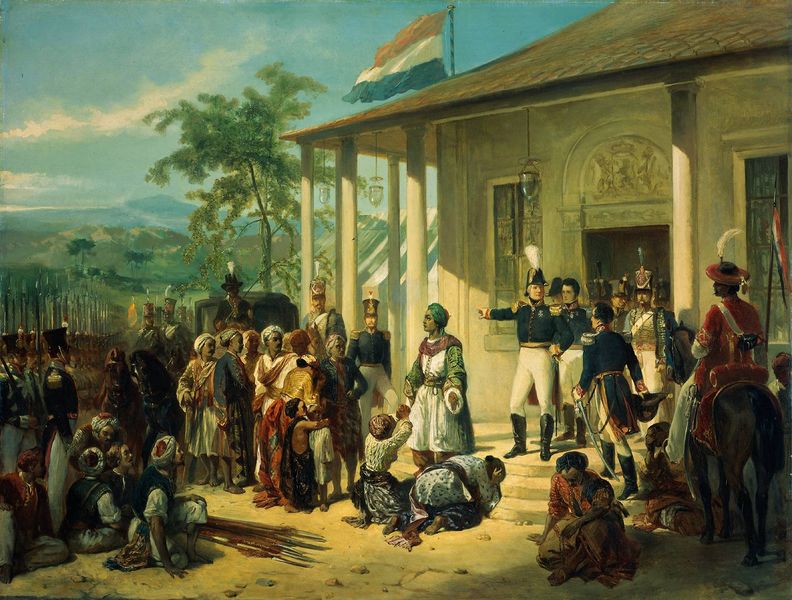
Titel: The Submission of Prince Dipo Negoro to General De Kock, General De Kocks Unterwerfung des Prinzen Dipo Negoro
Künstler: Nicolaas Pieneman
Standort: Amsterdam
Institution: Rijksmuseum
Schlagwörter: baum, berg, blau, feder, gemälde, himmel, kampf, mann, schatten, wolken, bäume, grün, landschaft, menschen, fenster, frankreich, frau, hintergrund, hut, hüte, kleid, lampe, lampen, laterne, licht, männer, schwarz, stützen, säule, säulen, tür, weiss, dach, gebäude, haus, wolke, malerei, hose, architektur, federn, kleidung, tod, holland, niederlande, wache, horizont, hügel, stamm, wind, sonne, kind, kinder, pferd, pferde, reiter, federbusch, haltung, fahne, flagge, hosen, mast, trikolore, afrika, berge, amerika, kutsche, platz, französisch, angst, französische flagge, krieg, treppe, tricolore, historienbild, könig, soldaten, stufen, tor, halle, schwarze, orient, militär, revolution, schwerter, säbel, uniform, uniformen, waffen, knien, revolte, soldat, napoleon, dreispitz, offizier, stiefel, herrscher, armee, heer, sieg, tracht, wappen, portikus, leid, gefangene, pfer, flehen, krieger, historienmalerei, plantage, ehrerbietung, lanzen, mohr, speer, speere, federschmuck, admiral, gewehre, bitte, indien, turban, arabien, perser, sklaven, bitten, araber, besiegte, dipanegara, französische kolonie, gouverneur, historienbid, imperial, imperialismus, indonesien, kniefall, kolonialismus, kolonie, kompanie, kriegsheer, landsitz, marokko, neuguinea, osten, proskynese, station, tradition, turbane, unterwerfung, sultan, ägypten, wlad, niederknien, nordafrika, truppen, gnade, exotismus, mauren, untergebene, eingeborene, bettelnd, frankreicht, elandschaft